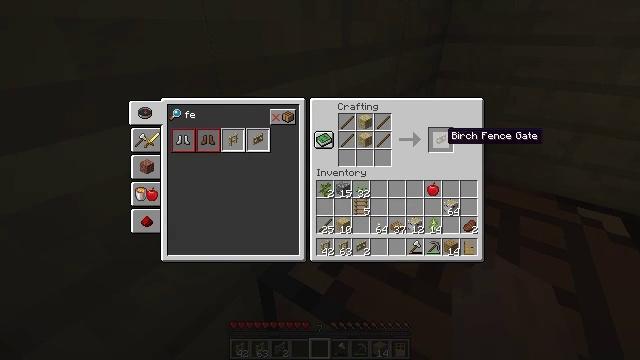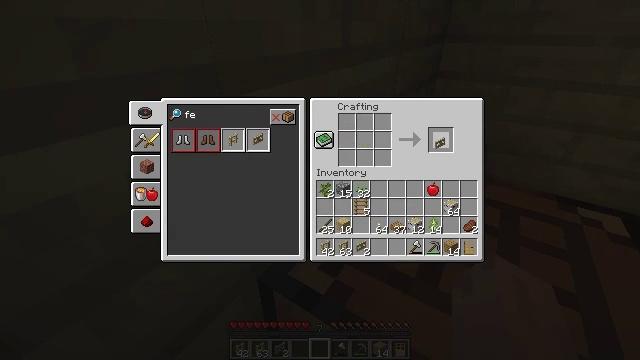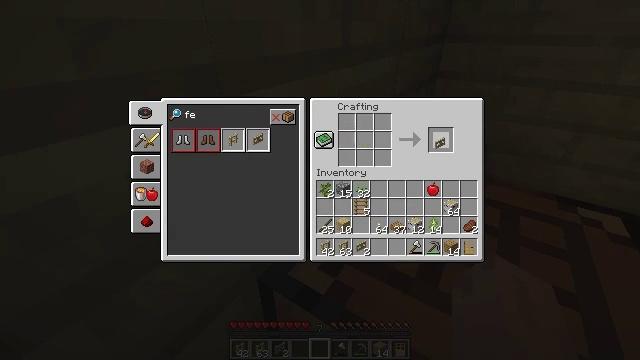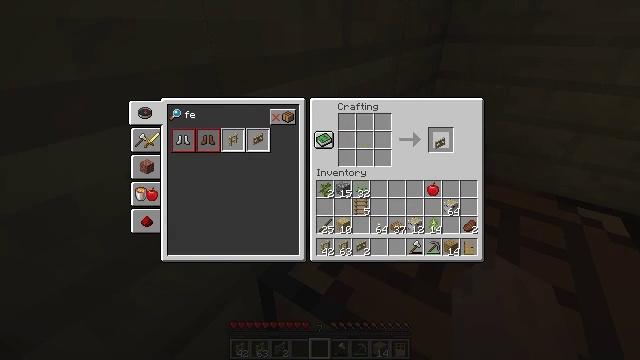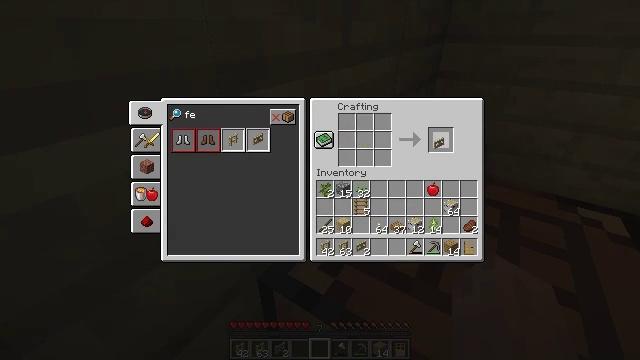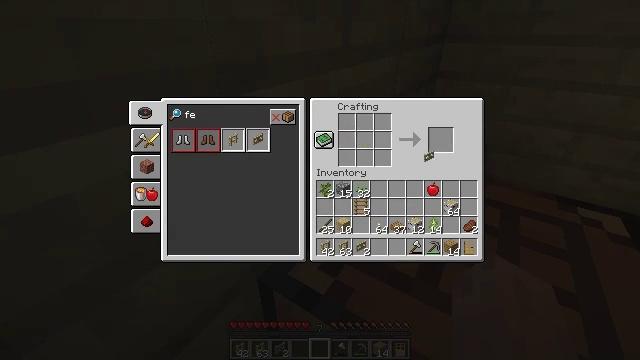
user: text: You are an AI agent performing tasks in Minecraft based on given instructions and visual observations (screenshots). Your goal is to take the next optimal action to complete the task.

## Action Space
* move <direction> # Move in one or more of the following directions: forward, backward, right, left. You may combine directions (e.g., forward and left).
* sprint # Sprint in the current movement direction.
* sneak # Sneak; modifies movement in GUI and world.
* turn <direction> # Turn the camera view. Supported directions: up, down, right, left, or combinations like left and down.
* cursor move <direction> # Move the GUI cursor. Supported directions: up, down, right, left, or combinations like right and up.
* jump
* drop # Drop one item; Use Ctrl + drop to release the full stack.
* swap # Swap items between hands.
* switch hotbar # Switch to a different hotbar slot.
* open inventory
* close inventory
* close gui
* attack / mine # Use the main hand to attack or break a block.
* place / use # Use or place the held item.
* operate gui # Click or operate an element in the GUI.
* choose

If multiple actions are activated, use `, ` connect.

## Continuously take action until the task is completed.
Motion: motion action
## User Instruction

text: Make sure to use birch planks in the crafting table to get a birch fence gate.
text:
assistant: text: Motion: operate gui
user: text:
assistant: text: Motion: operate gui
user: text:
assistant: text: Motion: operate gui
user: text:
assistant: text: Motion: no_op
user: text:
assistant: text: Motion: cursor move left and down
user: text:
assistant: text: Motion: no_op